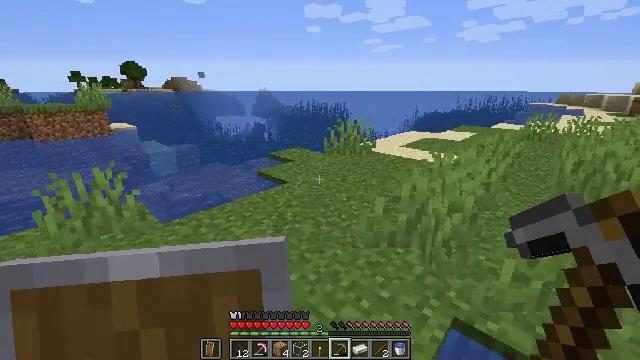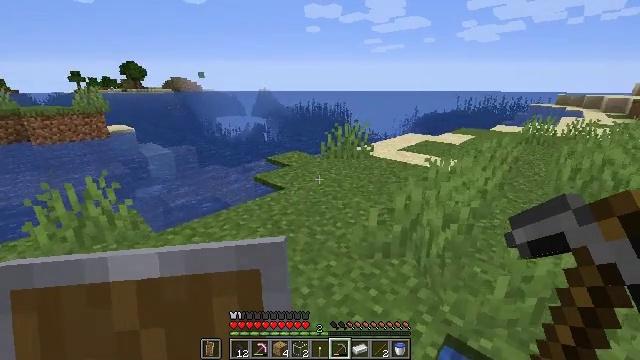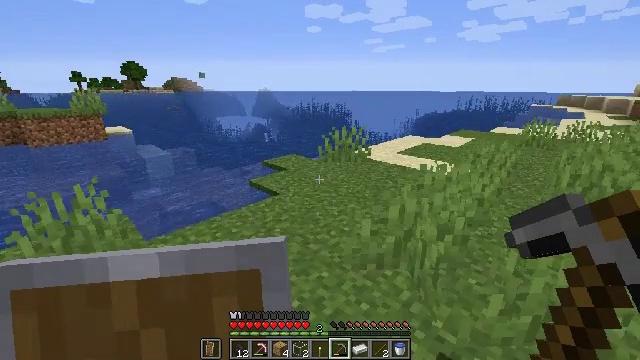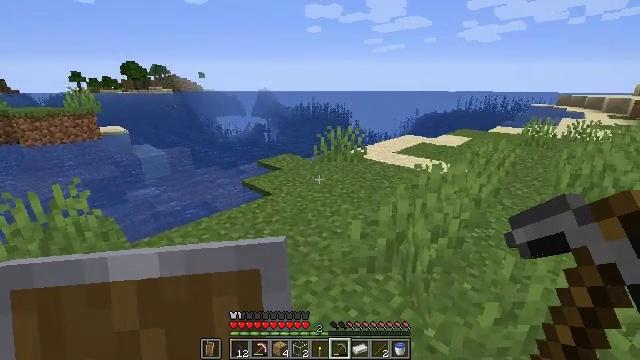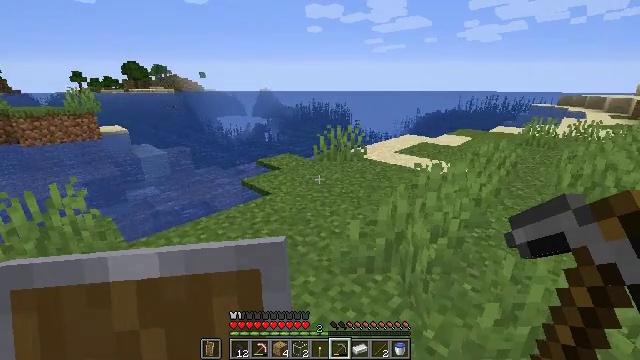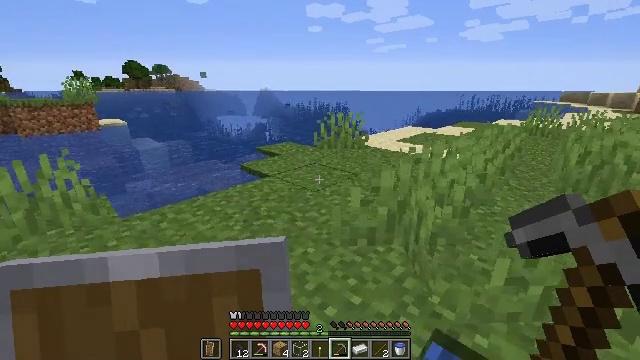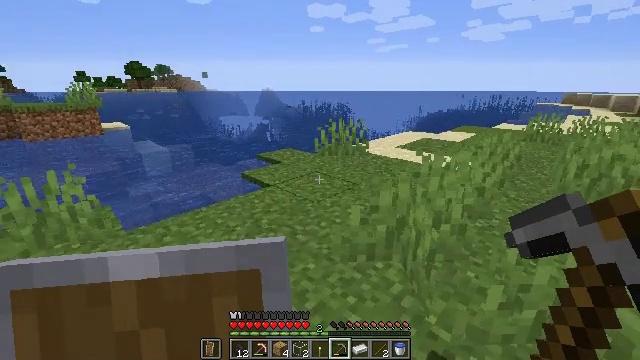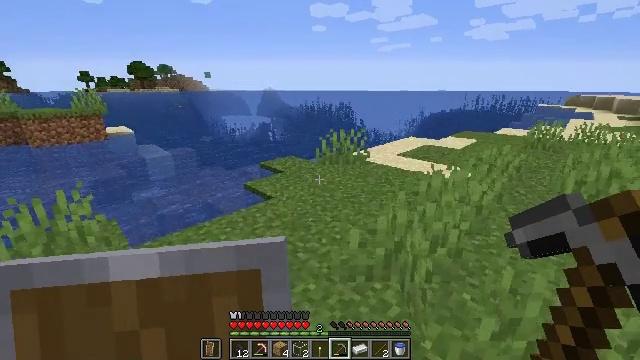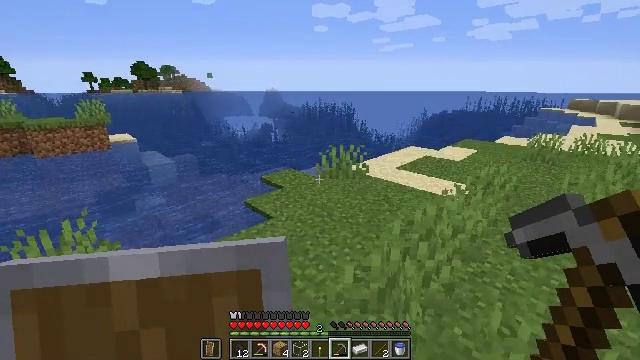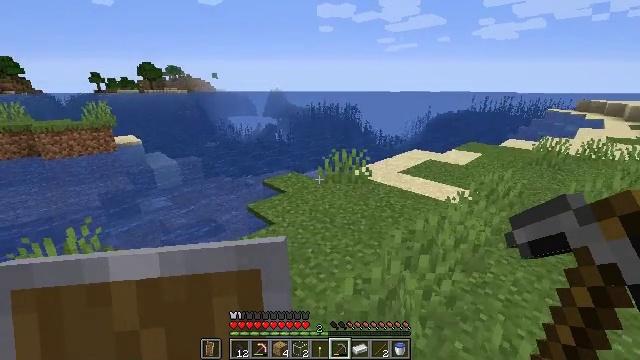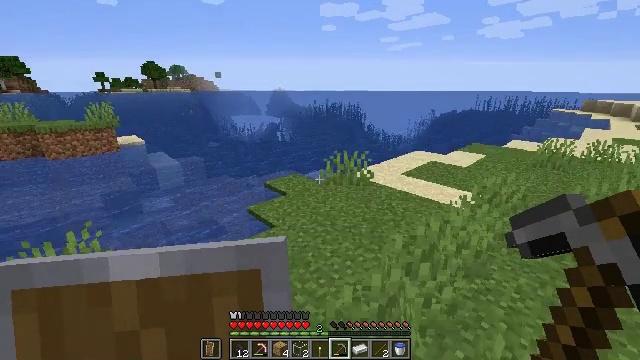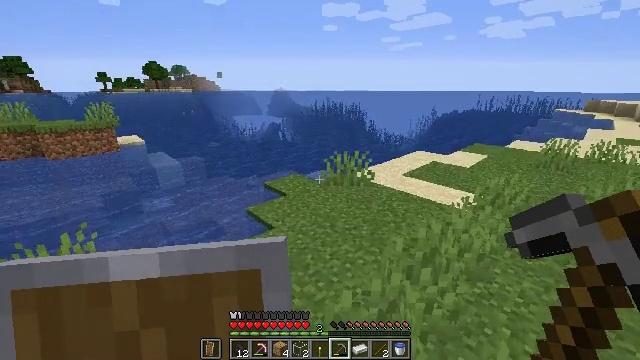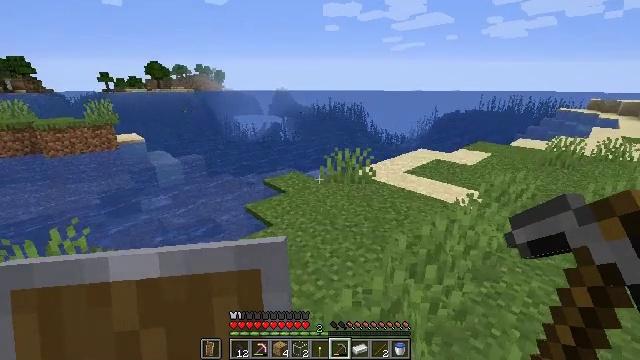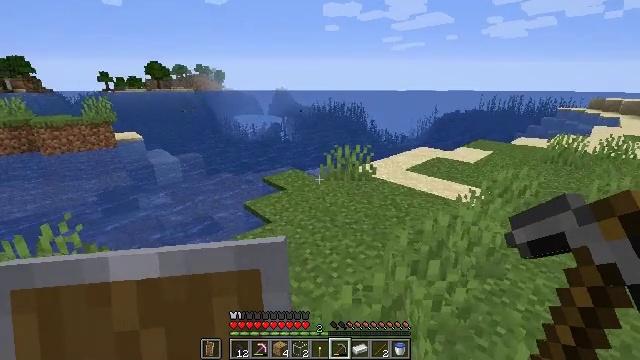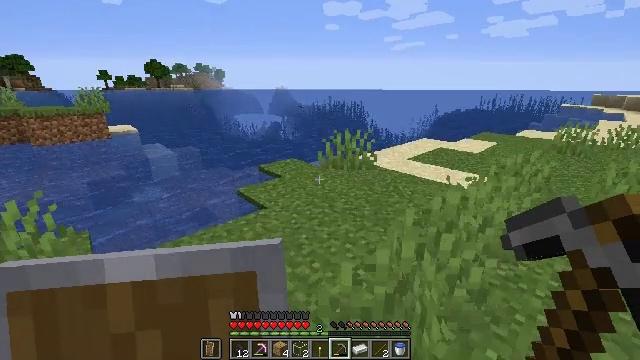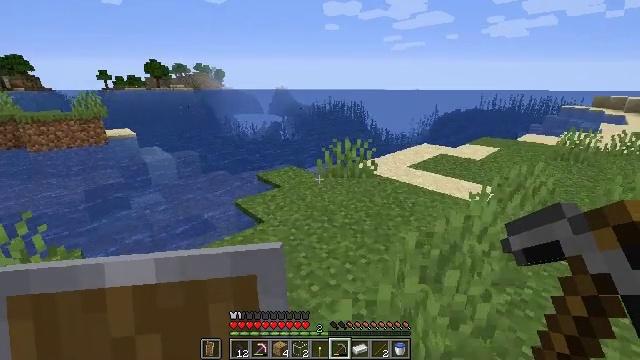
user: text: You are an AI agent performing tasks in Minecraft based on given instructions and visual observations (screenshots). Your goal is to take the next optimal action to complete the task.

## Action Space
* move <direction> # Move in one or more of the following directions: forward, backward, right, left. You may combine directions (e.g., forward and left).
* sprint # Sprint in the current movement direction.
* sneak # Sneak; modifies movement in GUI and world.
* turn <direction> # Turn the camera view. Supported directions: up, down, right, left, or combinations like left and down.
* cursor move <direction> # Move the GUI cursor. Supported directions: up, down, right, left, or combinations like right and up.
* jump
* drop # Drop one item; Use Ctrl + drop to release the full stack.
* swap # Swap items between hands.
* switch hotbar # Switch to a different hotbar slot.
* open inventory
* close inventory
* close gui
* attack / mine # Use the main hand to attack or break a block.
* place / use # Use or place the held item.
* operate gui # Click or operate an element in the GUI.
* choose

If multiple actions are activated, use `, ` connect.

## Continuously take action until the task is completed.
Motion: motion action
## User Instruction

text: Break the kelp plant in the ocean.
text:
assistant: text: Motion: move forward and move right, jump
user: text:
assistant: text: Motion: move forward and move right, jump
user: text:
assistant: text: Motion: move forward and move right, jump
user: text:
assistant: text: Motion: move forward and move right, jump
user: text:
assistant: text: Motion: move forward and move right, jump
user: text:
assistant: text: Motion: move forward and move right, jump
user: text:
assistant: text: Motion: move forward and move right, jump
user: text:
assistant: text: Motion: move forward and move right, jump
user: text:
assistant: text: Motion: move forward and move right, jump
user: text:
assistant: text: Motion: move forward and move right, jump
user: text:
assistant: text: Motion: move forward and move left, jump
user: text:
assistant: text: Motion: move forward and move left, jump
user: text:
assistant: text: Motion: move forward and move left, jump
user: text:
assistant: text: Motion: move forward and move left, jump
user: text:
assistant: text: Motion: move forward and move left, jump
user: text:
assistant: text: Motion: move forward and move left, jump
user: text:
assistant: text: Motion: move forward and move left, jump
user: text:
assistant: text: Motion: move forward and move left, jump
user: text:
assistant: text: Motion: move forward and move left, jump
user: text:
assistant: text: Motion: move forward and move left, turn left, jump
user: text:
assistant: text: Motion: move forward and move right, turn left
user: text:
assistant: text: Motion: move forward and move right, turn left
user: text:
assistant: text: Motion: move forward and move right, turn left
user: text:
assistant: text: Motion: move forward and move right, turn left
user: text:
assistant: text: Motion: move forward and move right, turn left and down
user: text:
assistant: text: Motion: move forward and move right, turn left and down
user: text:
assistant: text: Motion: move forward and move right, turn left
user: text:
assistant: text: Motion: move forward and move right
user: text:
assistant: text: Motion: move forward and move right
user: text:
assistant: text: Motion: move forward and move right